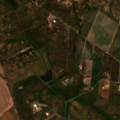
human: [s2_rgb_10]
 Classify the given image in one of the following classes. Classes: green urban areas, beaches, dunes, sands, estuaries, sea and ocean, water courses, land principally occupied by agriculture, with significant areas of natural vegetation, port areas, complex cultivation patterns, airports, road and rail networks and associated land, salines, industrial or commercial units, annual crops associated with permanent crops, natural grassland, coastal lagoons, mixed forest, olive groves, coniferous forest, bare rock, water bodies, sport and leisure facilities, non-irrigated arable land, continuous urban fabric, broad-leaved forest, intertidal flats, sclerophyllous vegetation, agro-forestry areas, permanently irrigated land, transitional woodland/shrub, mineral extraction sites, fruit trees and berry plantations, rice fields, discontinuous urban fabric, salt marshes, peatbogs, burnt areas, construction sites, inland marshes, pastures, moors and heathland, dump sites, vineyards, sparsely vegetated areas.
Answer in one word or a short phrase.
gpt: continuous urban fabric